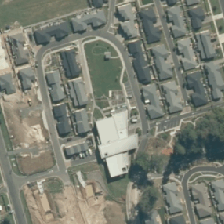
Land cover: urban_parkland